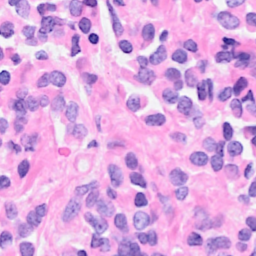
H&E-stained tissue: Breast